Question:
The wooden plank with drop shadow is my footer image. The lighter shade of brown around it is my background image.
There's a tiny line of space in between the plank and the background at the bottom. I want to remove it to make the plank align exactly at the end of page.
When I tried adding 'border: 2px solid red' to check, there's a tiny amount of padding which is causing the little space.
Are there any ways to clear it ? Thanks.
CSS:
'''
#footerBg {
position: relative;
bottom:-63px;
left:-50px;
}
'''
HTML:
'''
<footer>
<figure id="footerBg">
<img src="images/BG_F_S3.png" alt="Footer Background" width="" height="" />
</figure>
</footer>
'''
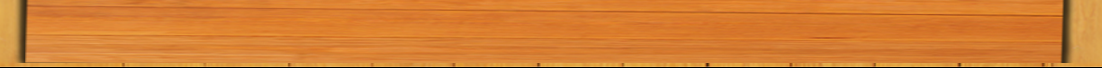
Answer: Try setting 'display: block;' in the page stylesheet for your 'img' tag. I prefer this method, and it seems to be the most widely used.
You can also use 'line-height: 0;' on your image container, or set 'vertical-align: bottom;' on your 'img' tag. I also see people suggesting that you use 'vertical-align: sub;', but this won't work in IE6 or IE7.
The solution will look something like this fiddle; <URL>